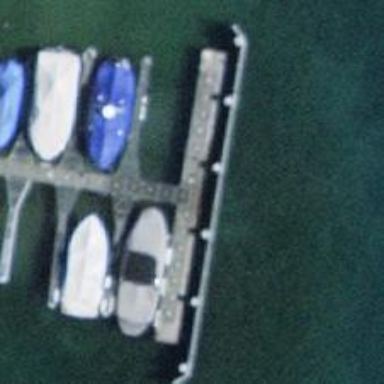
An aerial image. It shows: Man-made pier.